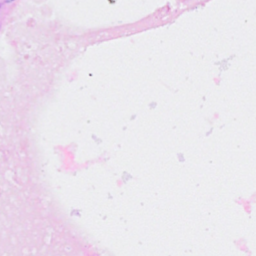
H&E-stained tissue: Breast